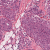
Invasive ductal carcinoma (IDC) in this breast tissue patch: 0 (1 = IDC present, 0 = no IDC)